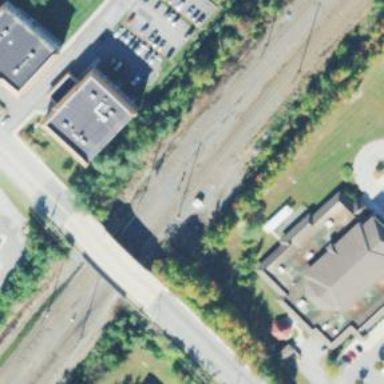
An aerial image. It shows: Railway signal.